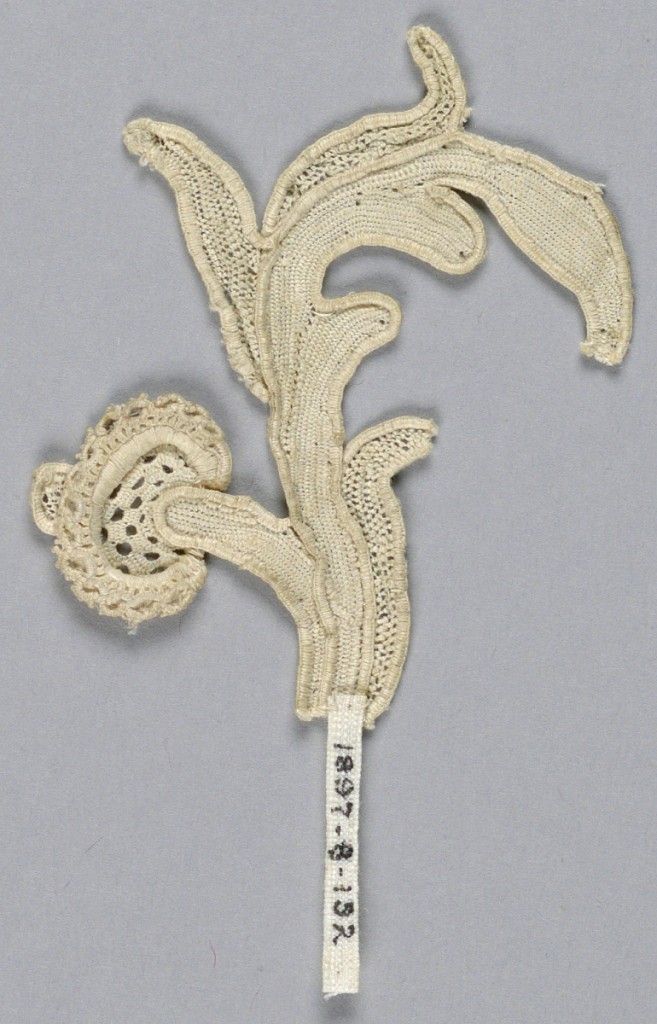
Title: Fragment
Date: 17th century
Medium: linen Technique: needle lace
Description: Fragment in a pattern of a curving leaf with a small round bud.